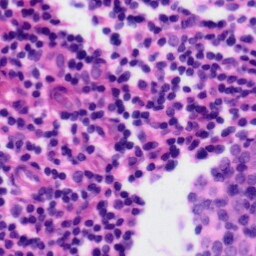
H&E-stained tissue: Tonsil